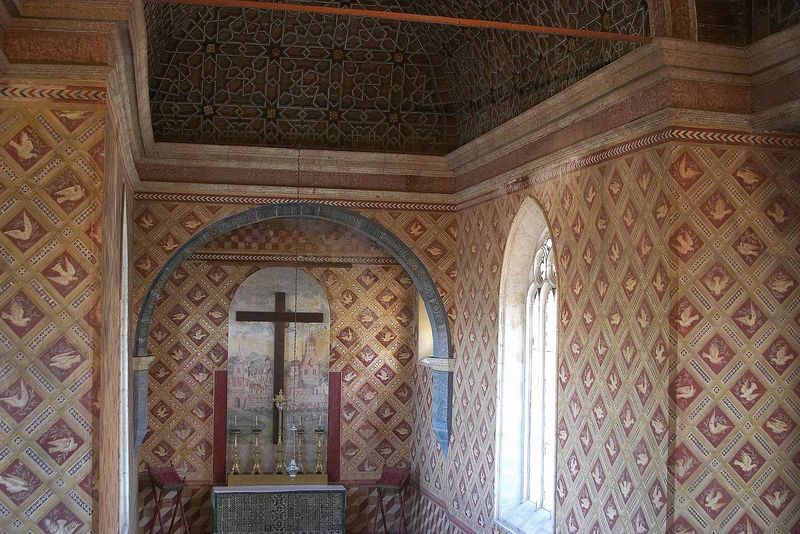
Titel: Königspalast, Paco (Palácio) Real, in Sintra
Standort: Sintra, Königspalast (EU - P - Estremadura)
Schlagwörter: blau, schatten, weiß, fenster, licht, raum, stuhl, tisch, rot, tiere, muster, ornament, wand, architektur, taube, innenraum, vögel, kirche, gold, decke, innen, leuchte, fliegen, farbig, bogen, rundbogen, tapete, ornamente, wandgemälde, wandmalerei, kerzen, leuchter, foto, karos, nische, gewölbe, hängen, eckig, kreuz, rechteck, religion, tauben, sterne, fliegend, mosaik, altar, halbrund, gemäuer, rauten, sims, kerzenständer, kerzenhalter, gotisch, spitzbogen, fresken, kapelle, deckengemälde, quadrat, vierecke, fresco, strebe, maßwerk, dreipass, bogwn